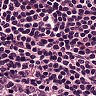
Metastatic tissue present: no